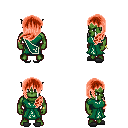
a pixel art fantasy rpg character, male body template, orc, green skin, sash dress, red pants, red left-swept hairstyle, bracelets, gray slippers, four views (front, back, left, right), 2x2 character sprite sheet, small pixel art, hard edges, no anti-aliasing